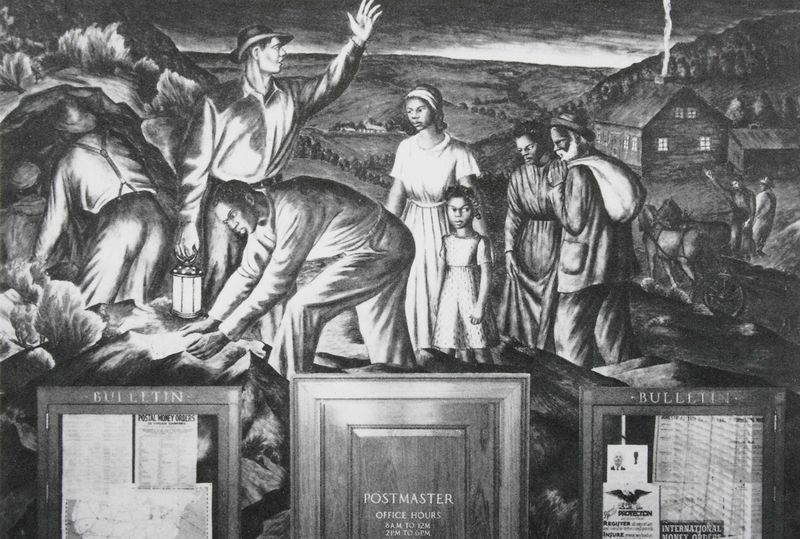
Titel: Underground Railroad
Künstler: James Michael Newell
Standort: Dolgeville (New York)
Institution: Post Office
Schlagwörter: adler, berg, hand, himmel, mann, schatten, weiß, bäume, landschaft, mädchen, abend, fenster, finger, frau, geste, grau, holz, hut, kleid, lampe, laterne, licht, männer, nacht, schwarz, tür, blick, haus, bart, hemd, jacke, arm, tragen, ferne, horizont, hügel, büsche, qualm, rauch, sträucher, realismus, familie, kind, tal, bauern, pferde, sack, schornstein, schuppen, zaumzeug, hosen, acker, fels, dorf, sonnenuntergang, amerika, wagen, lesen, wandgemälde, türrahmen, junge, foto, fotografie, neger, schwarze, geschirr, druck, schwarzweiss, zeitung, aufstand, beutel, ruf, afrikaner, schriftstück, hosenträger, büro, taschen, wandbild, gespann, pflug, sklaven, öffnen, staat, post, anschlag, rufen, landarbeiter, pferdewagen, aktion, aufruf, bekanntmachungen, postamt, bulletin, negerin, entdeckung, farmer, postmaster, büscha, freiwilliger, geldanweisung, money order, office hours, ppflug, rauchfahne, schaukästen, öffnungszeiten, überweisung